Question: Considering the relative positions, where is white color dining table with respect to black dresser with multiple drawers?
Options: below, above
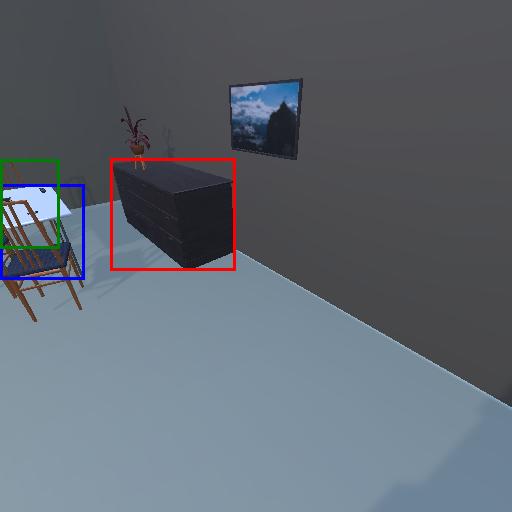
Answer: below